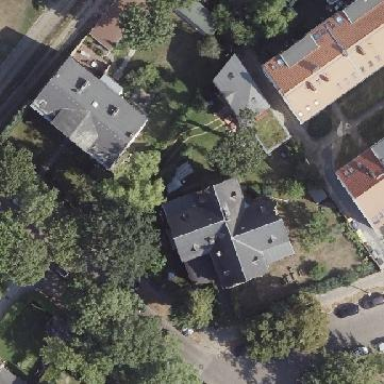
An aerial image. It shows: Building.